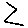
Label: zigzag